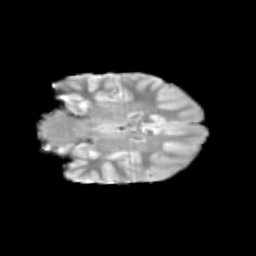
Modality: T2w
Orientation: coronal
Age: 11
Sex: female
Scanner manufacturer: siemens
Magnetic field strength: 3 T
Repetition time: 3.8 s
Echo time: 0.07 s